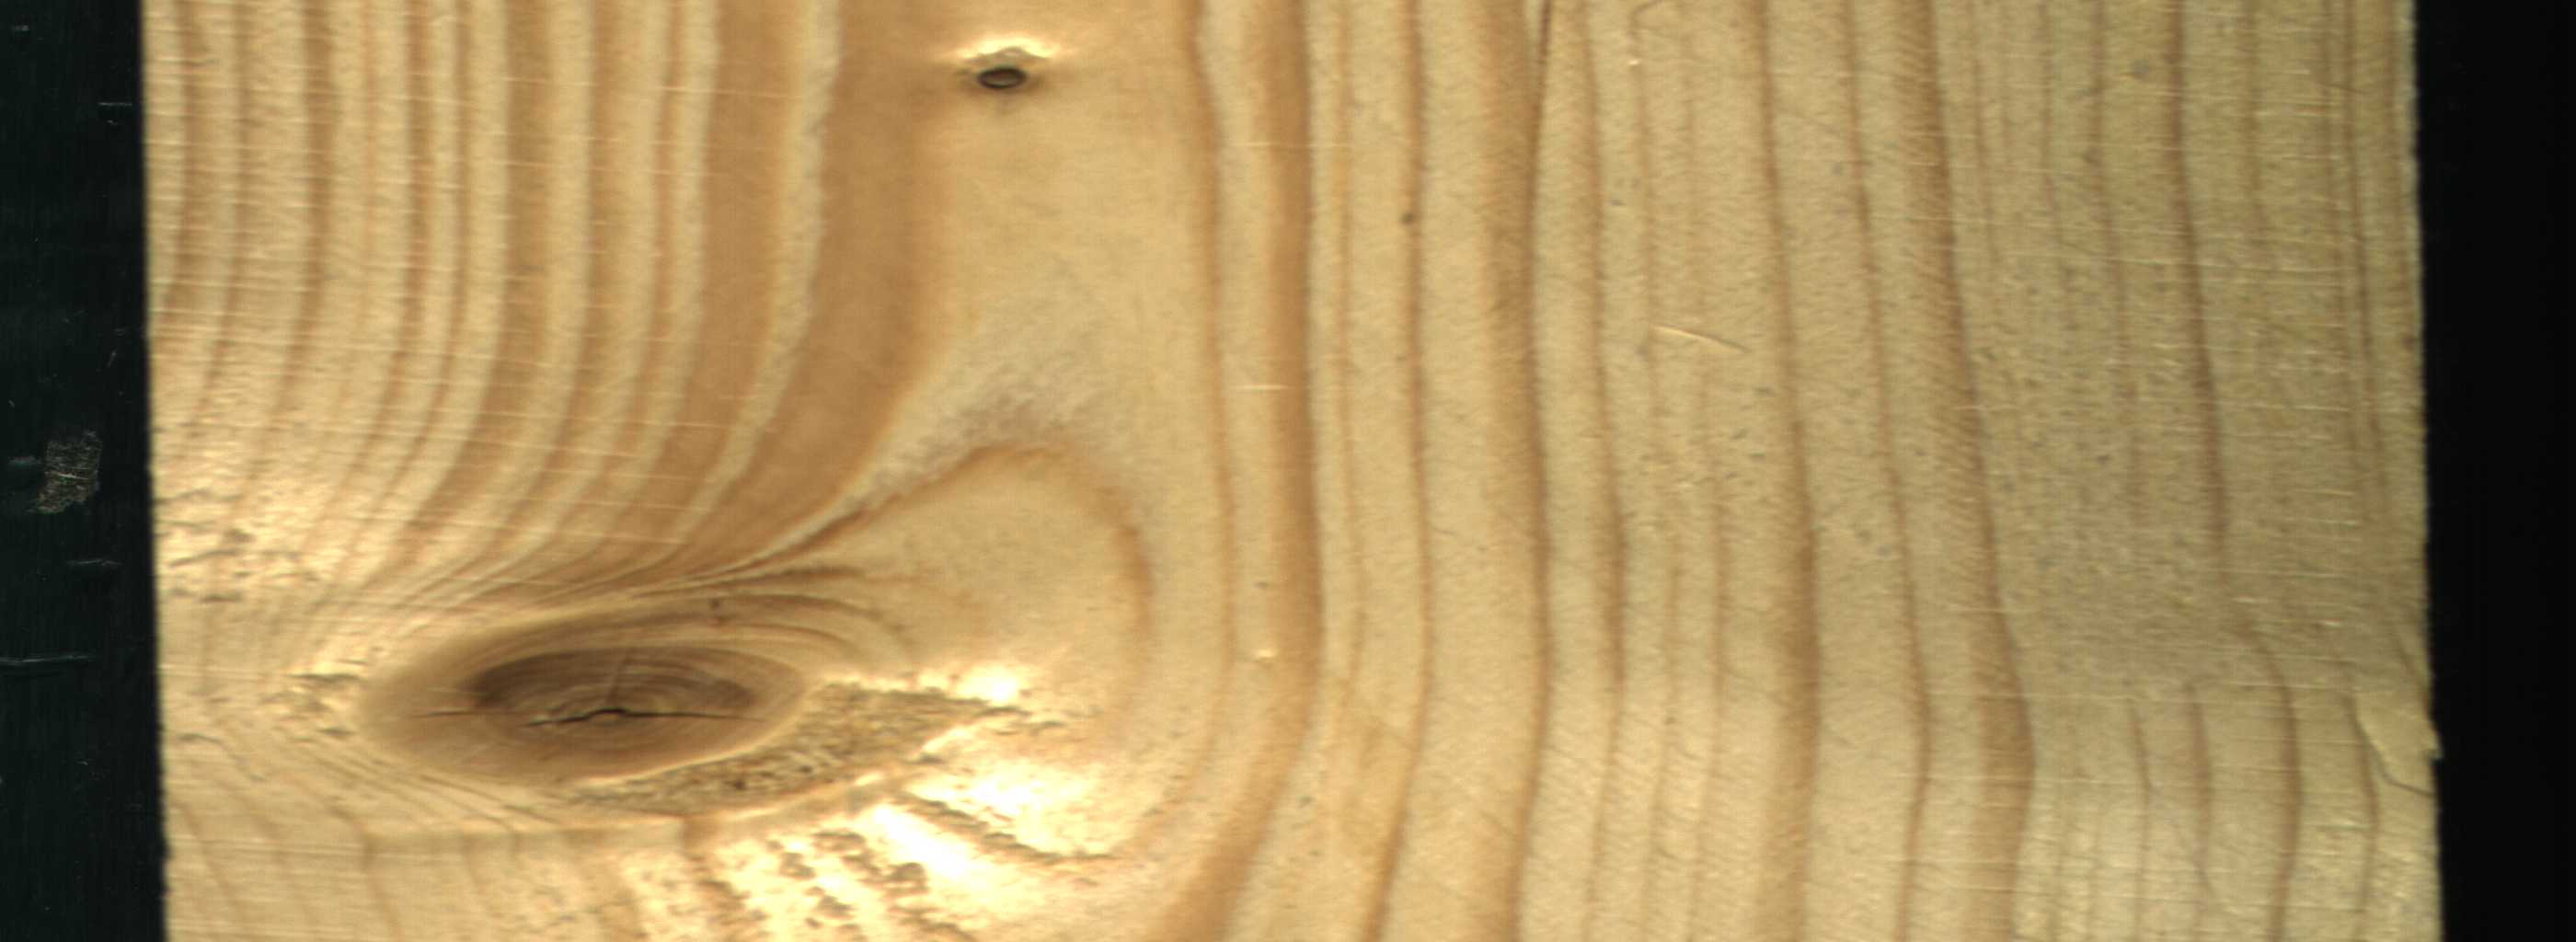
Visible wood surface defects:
knot_with_crack
Dead_Knot